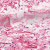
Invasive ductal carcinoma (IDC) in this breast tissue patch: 0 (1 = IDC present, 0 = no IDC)